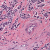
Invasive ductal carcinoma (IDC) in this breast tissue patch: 1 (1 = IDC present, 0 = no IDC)